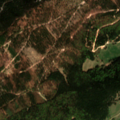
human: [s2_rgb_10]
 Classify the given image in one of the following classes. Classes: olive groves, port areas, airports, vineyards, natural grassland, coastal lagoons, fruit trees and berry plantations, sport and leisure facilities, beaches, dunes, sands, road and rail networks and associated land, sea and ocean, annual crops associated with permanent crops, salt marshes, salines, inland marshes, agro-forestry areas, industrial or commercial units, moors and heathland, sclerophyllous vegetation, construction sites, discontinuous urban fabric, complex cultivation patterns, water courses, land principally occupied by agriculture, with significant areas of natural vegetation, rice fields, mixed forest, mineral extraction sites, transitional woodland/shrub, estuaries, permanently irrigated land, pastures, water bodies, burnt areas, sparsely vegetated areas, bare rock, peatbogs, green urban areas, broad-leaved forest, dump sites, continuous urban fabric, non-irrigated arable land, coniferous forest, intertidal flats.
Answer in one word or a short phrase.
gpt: pastures, coniferous forest, mixed forest